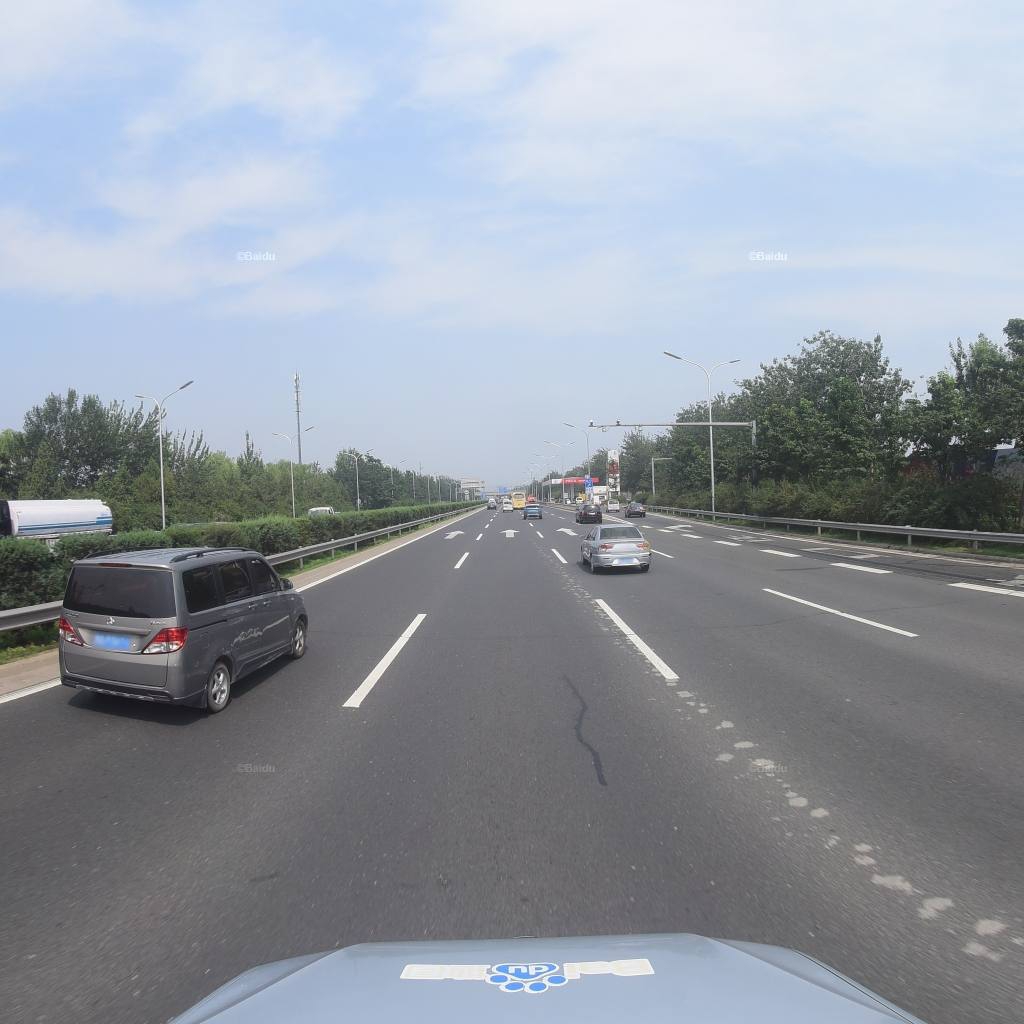
Region: Fengtai
Road damage annotations: transverse patch, longitudinal patch